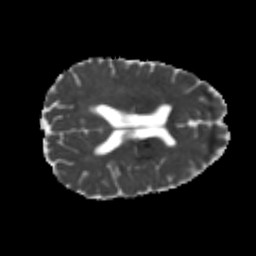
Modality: MD
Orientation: axial
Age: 24
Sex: male
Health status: healthy
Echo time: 0.074 s